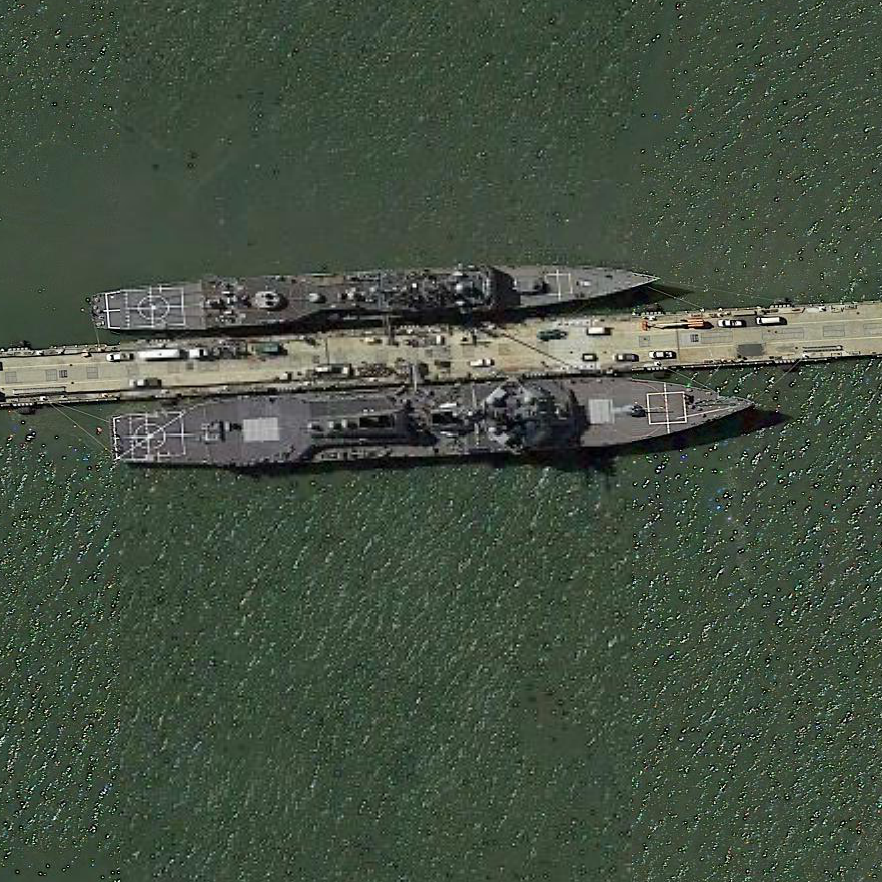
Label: destroyer